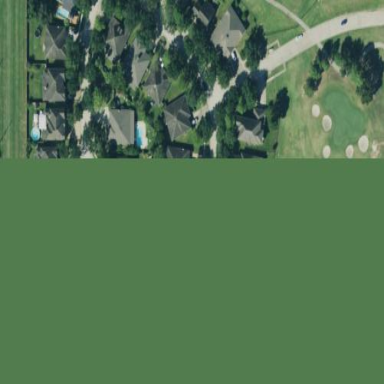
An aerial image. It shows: Residential area composed of single-family homes.